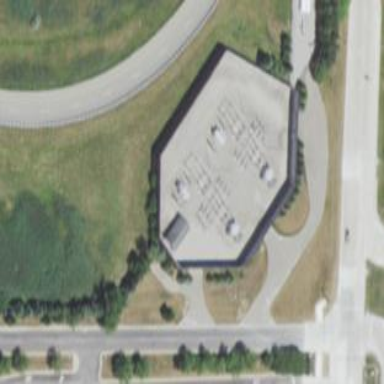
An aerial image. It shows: Distribution power substation surrounded by wall.